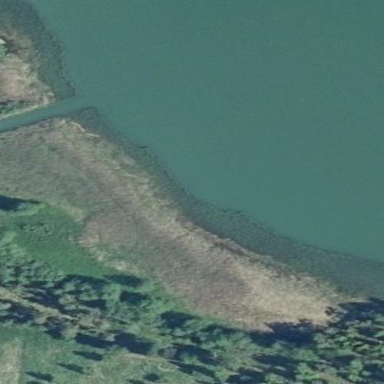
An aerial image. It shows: Reedbed wetland area.